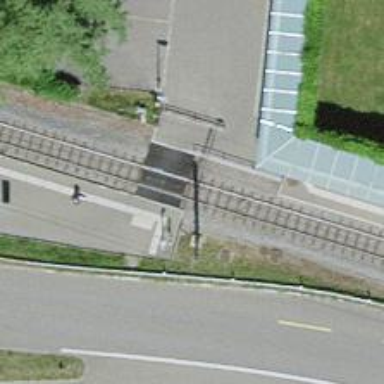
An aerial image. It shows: Light rail station designated as halt.